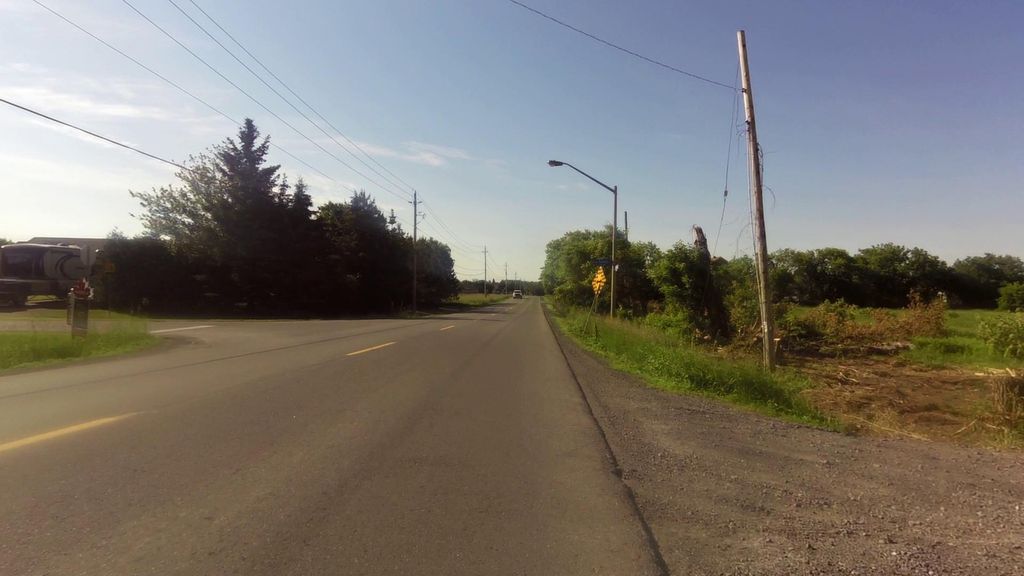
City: ottawa-gatineau